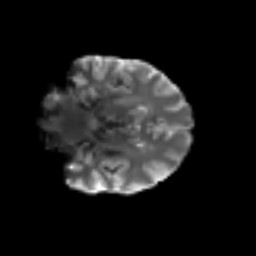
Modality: T2w
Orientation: coronal
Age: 75
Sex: male
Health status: ill
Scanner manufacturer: siemens
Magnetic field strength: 3 T
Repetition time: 8.7 s
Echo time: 0.11 s